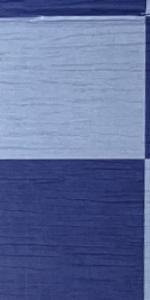
Label: Empty